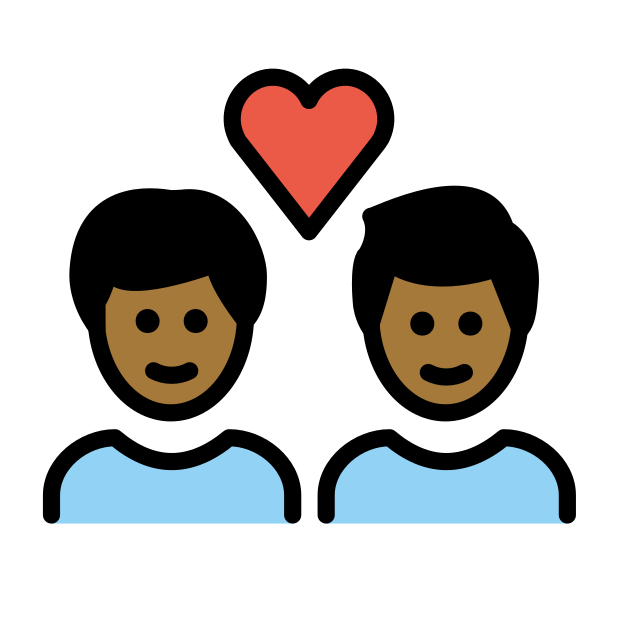
couple with heart: man, man, medium-dark skin tone